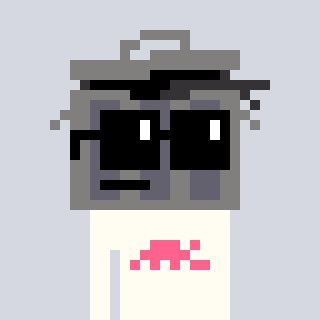
a pixel art character with square black sunglasses, a trashcan-shaped head and a grayscale-colored body on a cool background